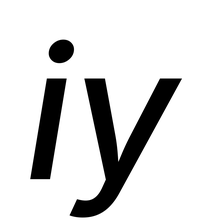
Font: Inter-Italic_Medium_Italic